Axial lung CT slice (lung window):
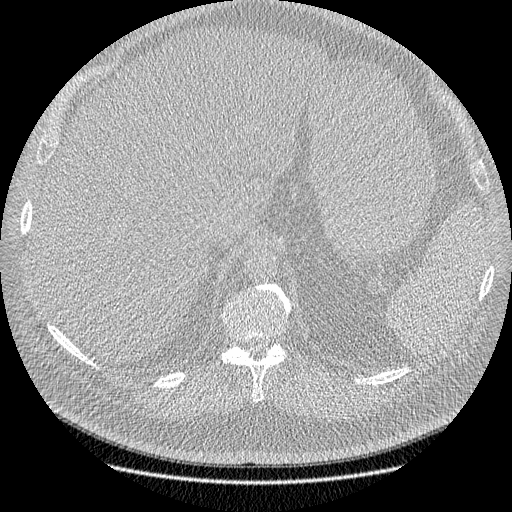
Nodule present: no